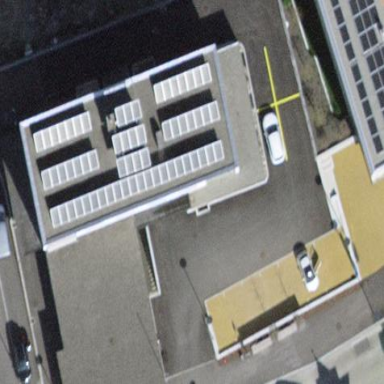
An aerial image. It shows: Solar power generator using photovoltaic method with solar photovoltaic panel types.